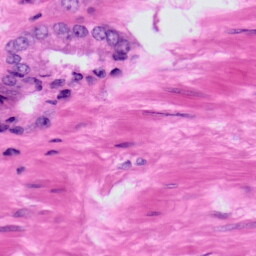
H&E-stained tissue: Prostate